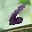
Label: 6